Current action and preconditions to check: trajectory_clear

Your task: For each precondition in the list above, predict whether it will hold at this action.

Consider the current scene as observed from the mobile robot's camera, and analyze the predicted future states of all dynamic agents (e.g., people, animals, vehicles, or any moving entities) within the NEXT SECOND.

IMPORTANT: Only answer "very likely" if you are absolutely certain—based on strong, clear evidence—that a dynamic agent will violate the precondition in the predicted future state. Do NOT answer "very likely" for unlikely, ambiguous, or low-probability risks.

Ask yourself for each precondition: Is there a high probability, with clear and convincing evidence, that the predicted future states of any dynamic agent will interfere with the predicted future state of the currently executing action within the NEXT SECOND, causing that precondition to fail?

Assess the risk level based on these predictions. Use "likely" or "very likely" if motions create a clear risk of interference.

Use "neutral" or "improbable" if agents are nearby but their predicted paths are clearly diverging or non-conflicting.

Failure Risk Categories: "very improbable", "improbable", "neutral", "likely", "very likely"

Answer Format: Output ONLY the probability_of_failure value from these categories: "very improbable", "improbable", "neutral", "likely", "very likely"

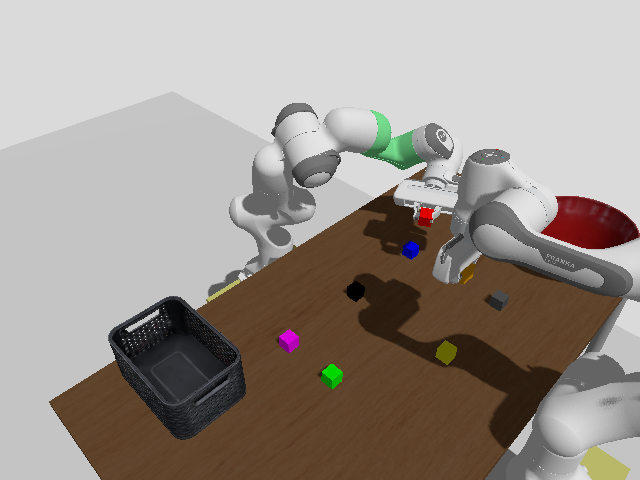

Answer: very improbable